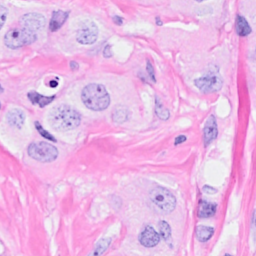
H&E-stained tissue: Breast